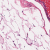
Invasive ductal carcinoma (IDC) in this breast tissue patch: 0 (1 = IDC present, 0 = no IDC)